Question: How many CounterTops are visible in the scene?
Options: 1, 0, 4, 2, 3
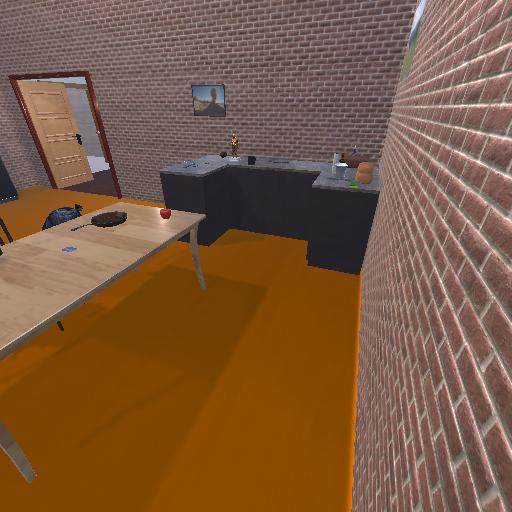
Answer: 1